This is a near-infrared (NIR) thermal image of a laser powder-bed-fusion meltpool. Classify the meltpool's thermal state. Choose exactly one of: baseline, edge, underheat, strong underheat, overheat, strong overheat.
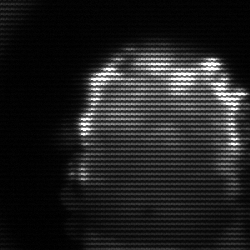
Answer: baseline